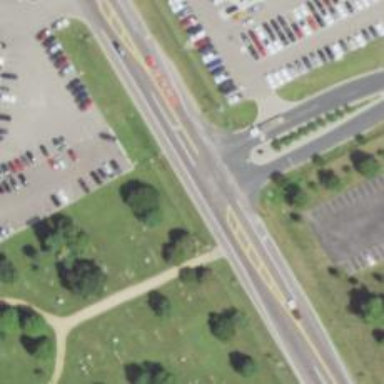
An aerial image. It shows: Primary highway with asphalt surface leading to roundabout.